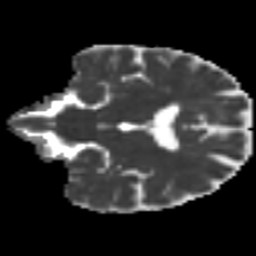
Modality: MD
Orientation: coronal
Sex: female
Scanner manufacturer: ge
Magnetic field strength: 3 T
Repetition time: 7 s
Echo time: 0.08 s